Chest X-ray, AP view. Patient: 40 years old, sex F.
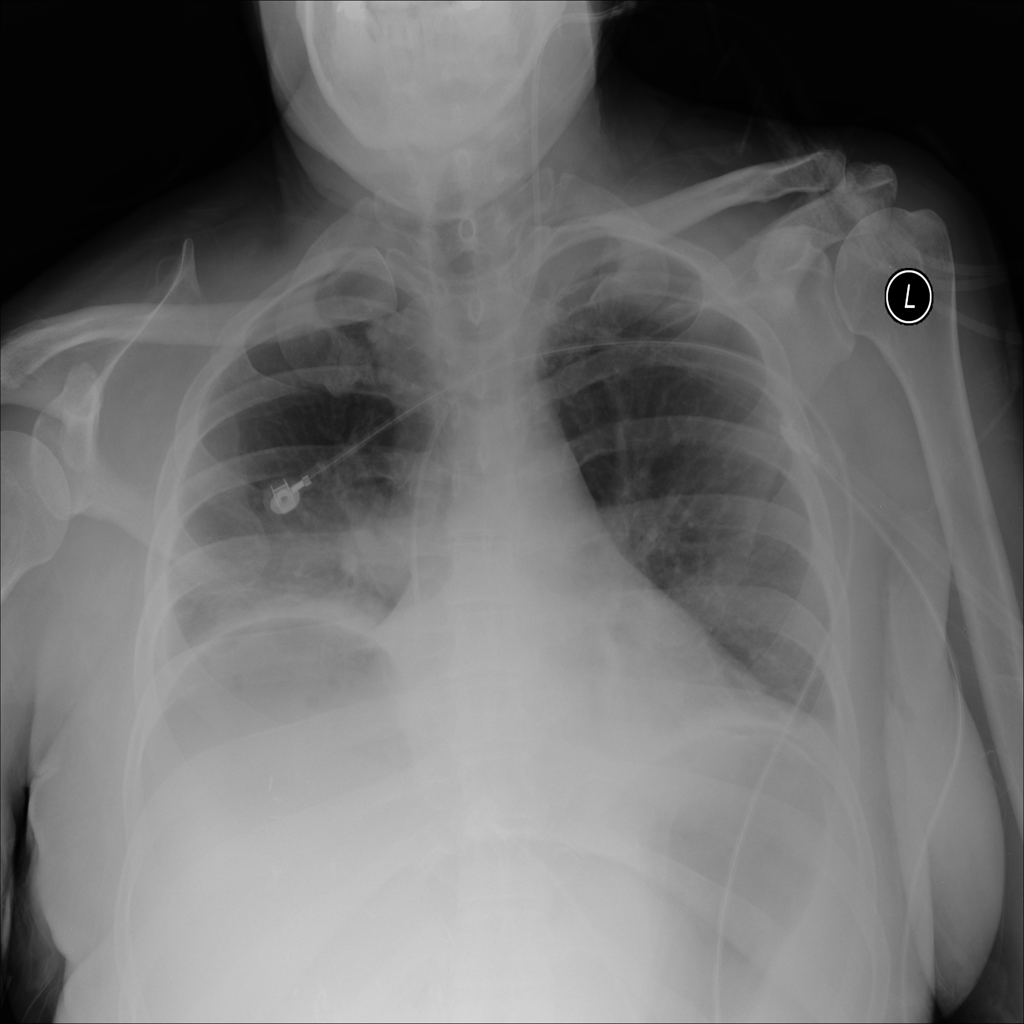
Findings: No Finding